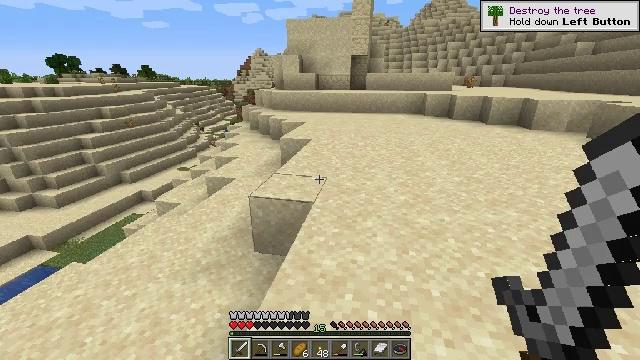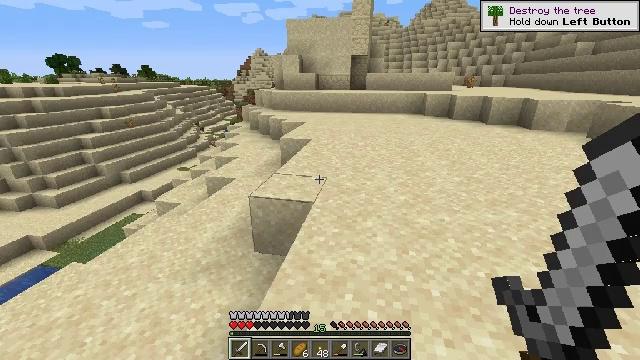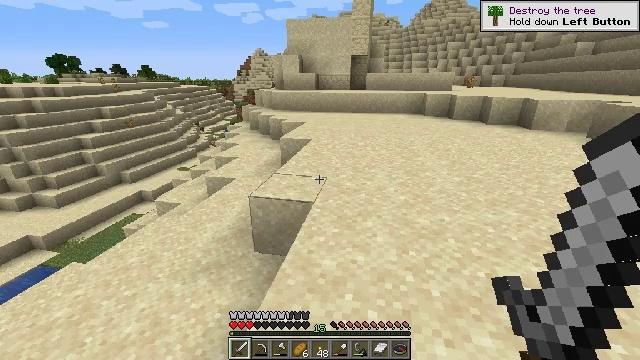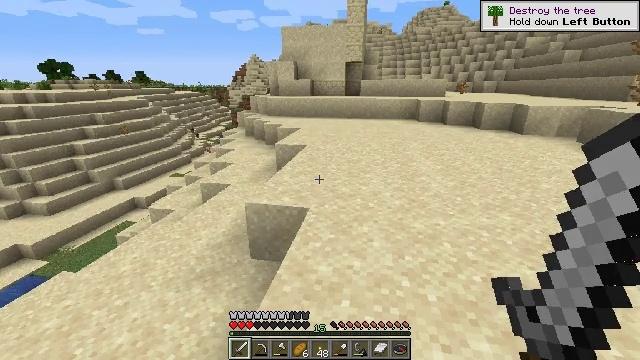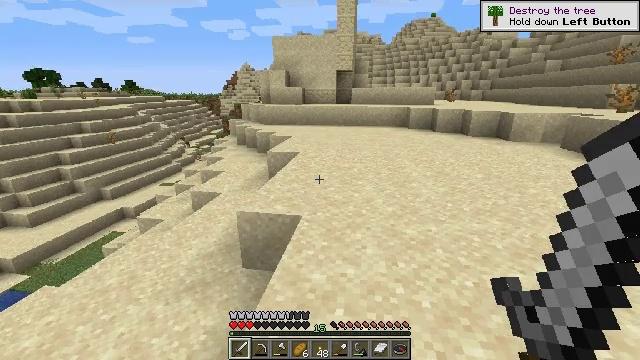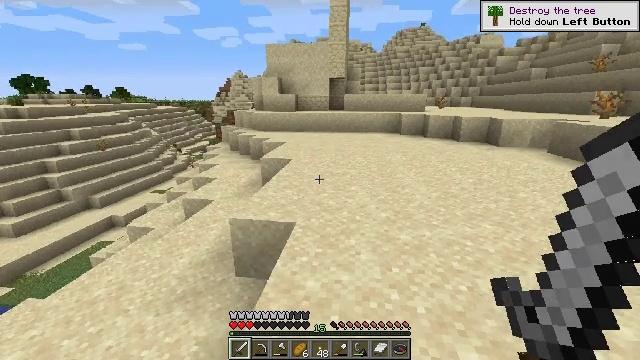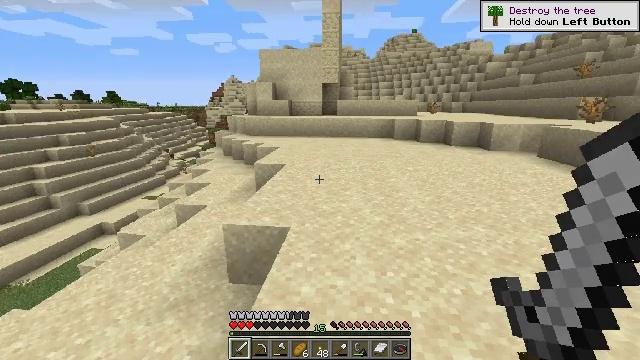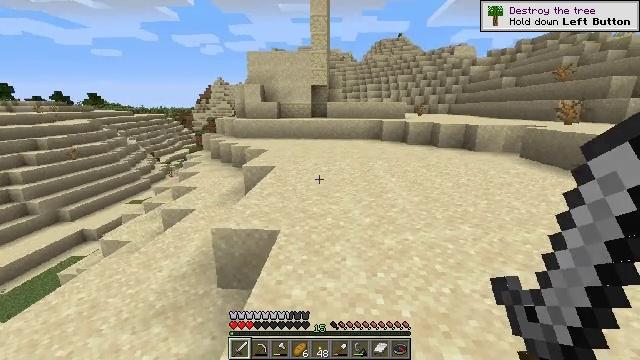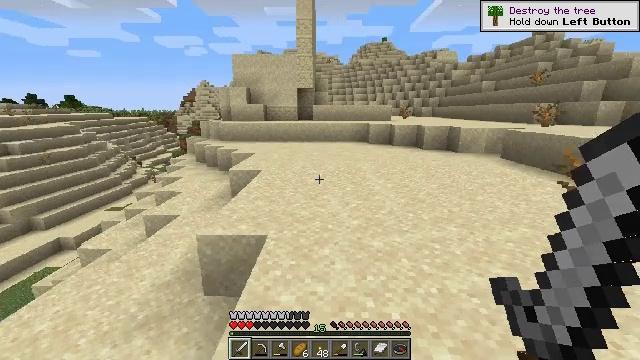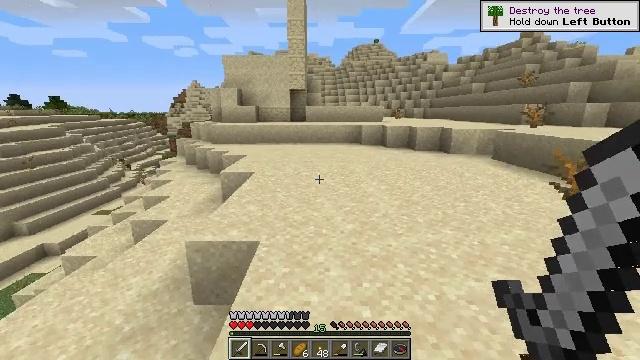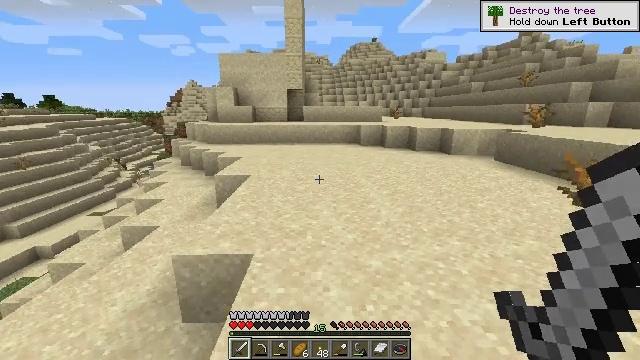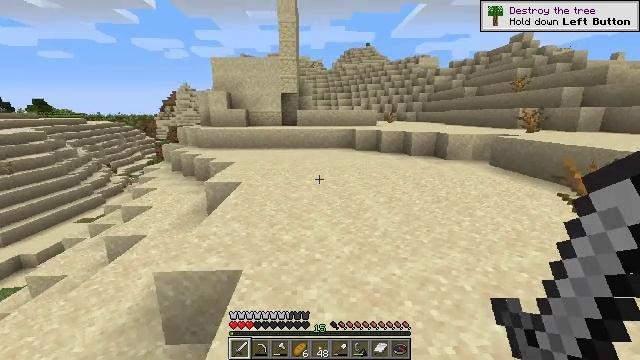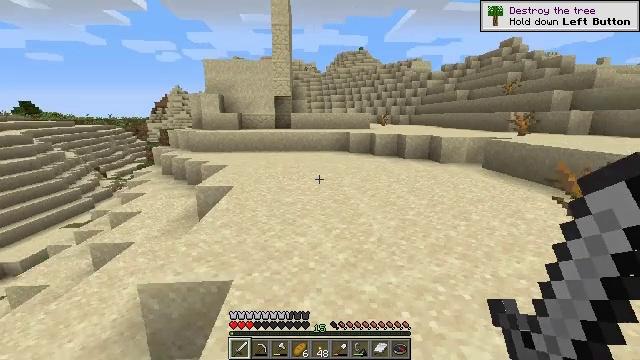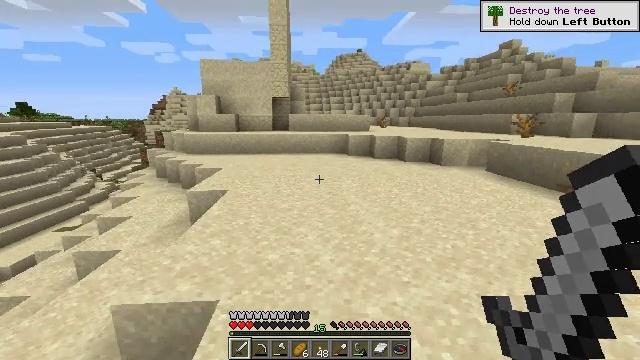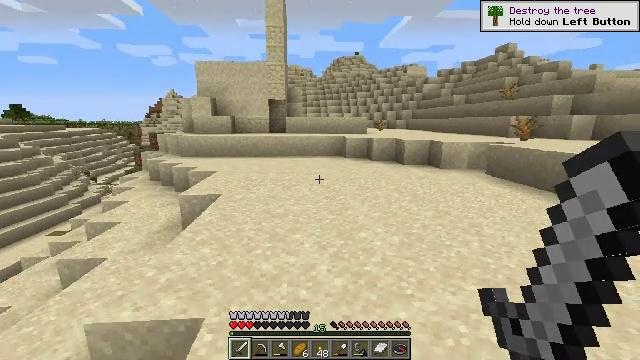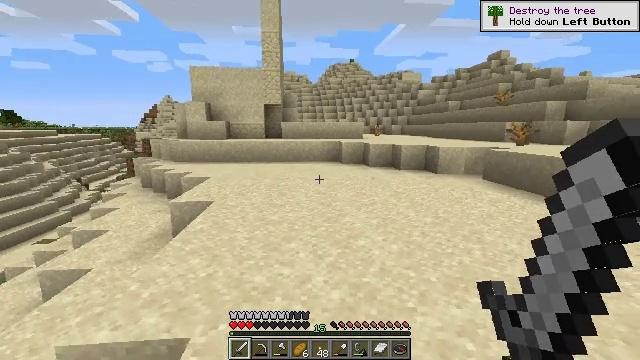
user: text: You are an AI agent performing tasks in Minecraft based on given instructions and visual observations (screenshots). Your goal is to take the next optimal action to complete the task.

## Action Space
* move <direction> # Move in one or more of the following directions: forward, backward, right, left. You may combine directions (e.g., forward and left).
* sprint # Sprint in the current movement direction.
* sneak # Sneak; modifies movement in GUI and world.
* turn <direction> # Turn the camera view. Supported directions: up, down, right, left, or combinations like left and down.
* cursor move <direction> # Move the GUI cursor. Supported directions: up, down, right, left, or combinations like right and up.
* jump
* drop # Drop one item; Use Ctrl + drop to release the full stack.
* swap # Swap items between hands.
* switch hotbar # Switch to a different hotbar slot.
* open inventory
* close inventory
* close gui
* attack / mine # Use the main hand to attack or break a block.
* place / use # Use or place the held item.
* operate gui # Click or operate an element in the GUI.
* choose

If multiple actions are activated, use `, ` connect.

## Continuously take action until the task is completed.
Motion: motion action
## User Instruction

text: Harvest sugar cane from the plant.
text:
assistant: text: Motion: no_op
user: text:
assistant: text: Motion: no_op
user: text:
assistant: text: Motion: turn right and up
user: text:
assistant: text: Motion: turn right and up
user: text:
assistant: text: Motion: turn right and up
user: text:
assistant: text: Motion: turn right and up
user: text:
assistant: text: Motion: turn right
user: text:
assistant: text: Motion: move forward, turn right
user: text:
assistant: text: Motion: move forward, turn right
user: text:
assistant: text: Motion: move forward
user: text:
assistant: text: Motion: move forward, turn right
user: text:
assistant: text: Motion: move forward, turn right
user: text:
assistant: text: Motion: move forward
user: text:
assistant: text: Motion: move forward
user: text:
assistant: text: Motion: move forward, turn up
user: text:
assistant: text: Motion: move forward
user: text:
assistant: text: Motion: move forward
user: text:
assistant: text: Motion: move forward
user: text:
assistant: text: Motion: move forward
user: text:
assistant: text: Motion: move forward
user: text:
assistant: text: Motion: move forward
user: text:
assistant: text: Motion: move forward
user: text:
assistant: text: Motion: move forward and move right
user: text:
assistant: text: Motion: move forward and move right
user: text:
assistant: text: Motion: move forward and move right
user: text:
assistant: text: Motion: move forward and move right
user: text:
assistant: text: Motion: move forward and move right
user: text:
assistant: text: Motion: move forward and move right
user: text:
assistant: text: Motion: move forward and move right
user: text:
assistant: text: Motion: move forward and move right